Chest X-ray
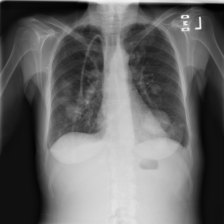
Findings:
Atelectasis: negative
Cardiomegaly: negative
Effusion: negative
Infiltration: positive
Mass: negative
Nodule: positive
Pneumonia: negative
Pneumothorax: negative
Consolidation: negative
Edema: negative
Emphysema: negative
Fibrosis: negative
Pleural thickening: negative
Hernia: negative